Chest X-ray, AP view. Patient: 35 years old, sex F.
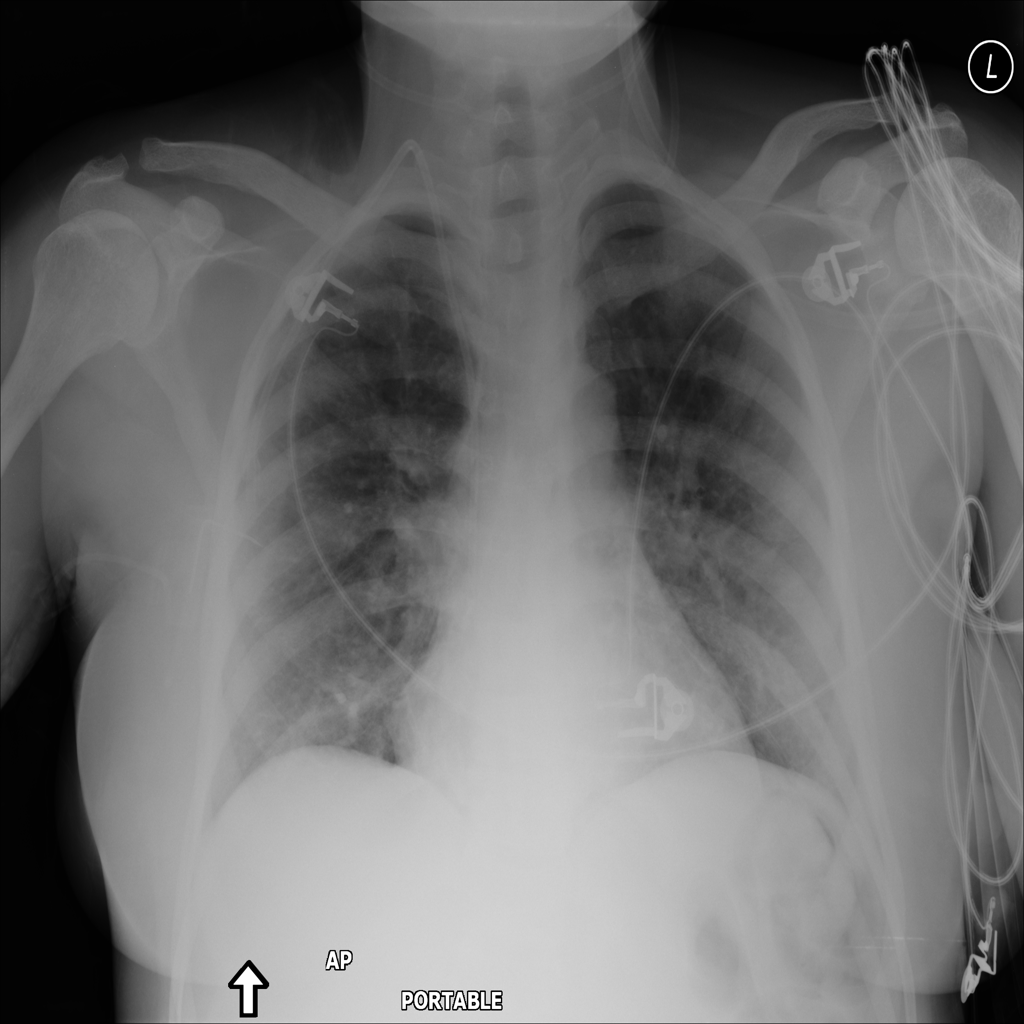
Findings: No Finding